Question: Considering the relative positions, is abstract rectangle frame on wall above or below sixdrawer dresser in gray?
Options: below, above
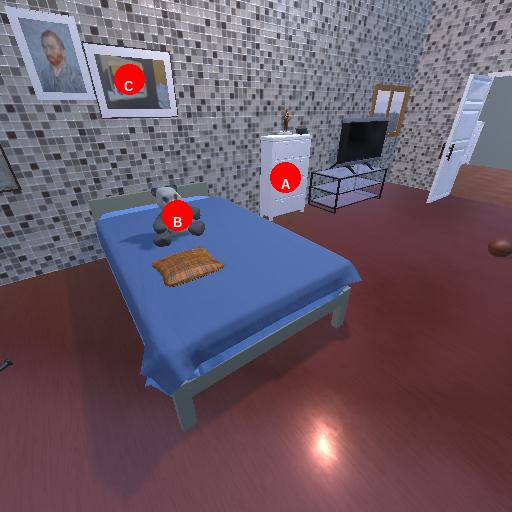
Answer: below